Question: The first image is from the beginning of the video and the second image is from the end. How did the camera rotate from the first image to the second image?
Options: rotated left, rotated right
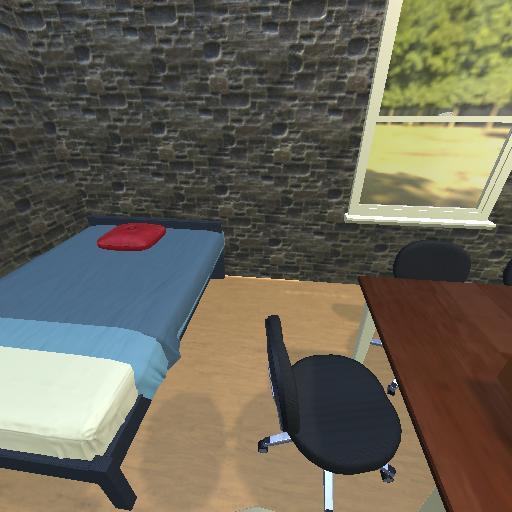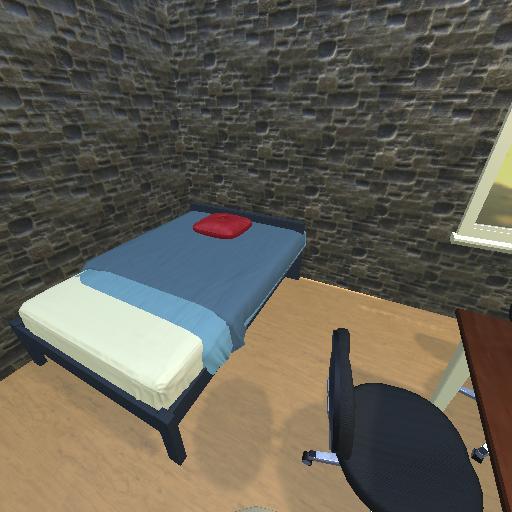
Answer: rotated left